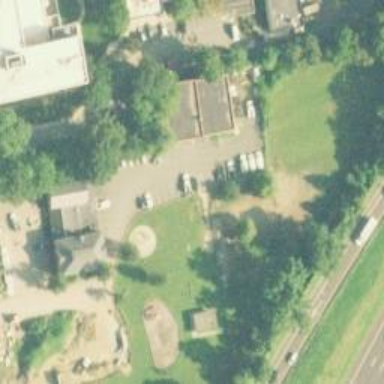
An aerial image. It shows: Dog park for leisure land.